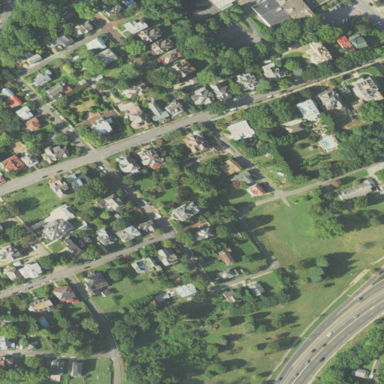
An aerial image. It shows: Neighbourhood with historic district.